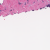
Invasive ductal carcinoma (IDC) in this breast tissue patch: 0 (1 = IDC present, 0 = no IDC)